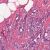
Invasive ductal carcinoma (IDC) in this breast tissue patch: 1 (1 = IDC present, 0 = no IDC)